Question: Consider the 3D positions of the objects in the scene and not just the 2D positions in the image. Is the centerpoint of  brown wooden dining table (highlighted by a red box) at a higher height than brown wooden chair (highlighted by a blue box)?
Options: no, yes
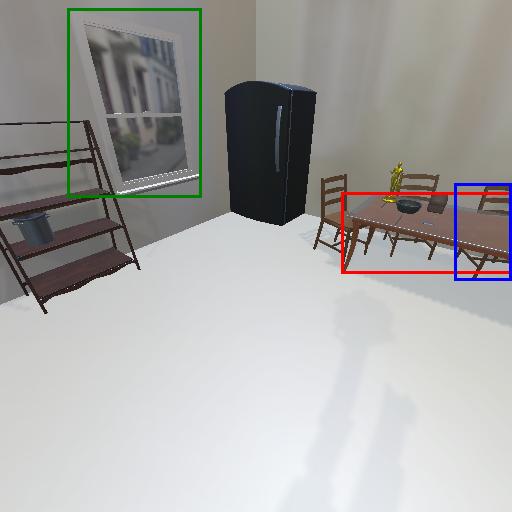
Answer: no